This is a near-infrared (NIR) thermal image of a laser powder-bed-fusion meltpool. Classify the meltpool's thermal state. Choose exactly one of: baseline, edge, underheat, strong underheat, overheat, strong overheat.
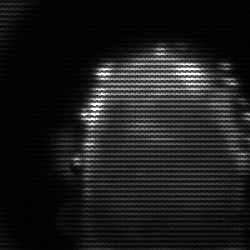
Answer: baseline